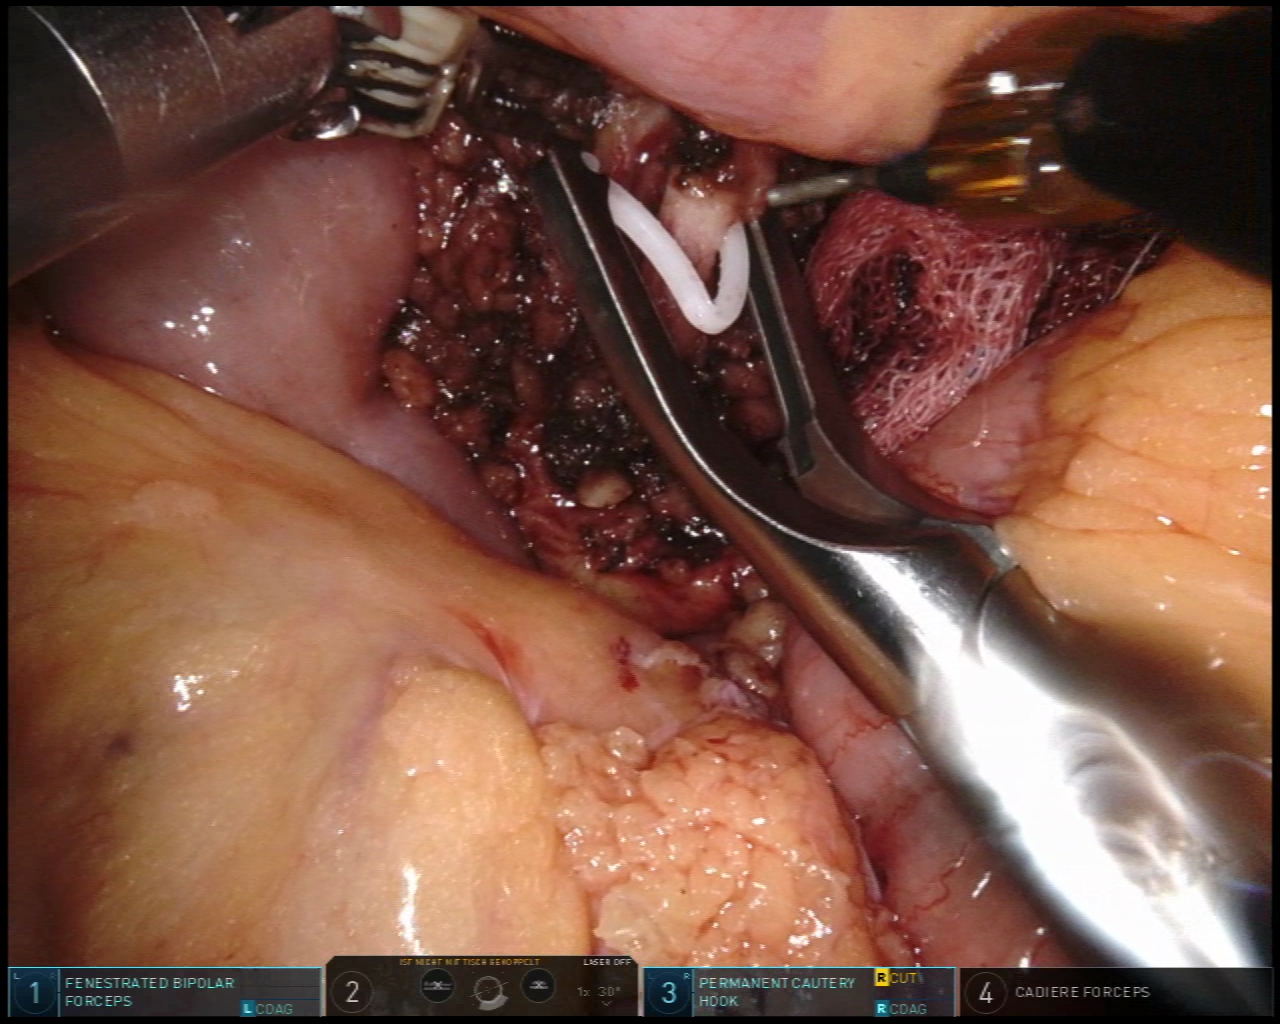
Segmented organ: inferior_mesenteric_artery
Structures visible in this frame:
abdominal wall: no
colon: yes
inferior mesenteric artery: yes
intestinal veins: no
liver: no
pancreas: no
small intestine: yes
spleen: no
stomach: no
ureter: no
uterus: no
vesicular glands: no